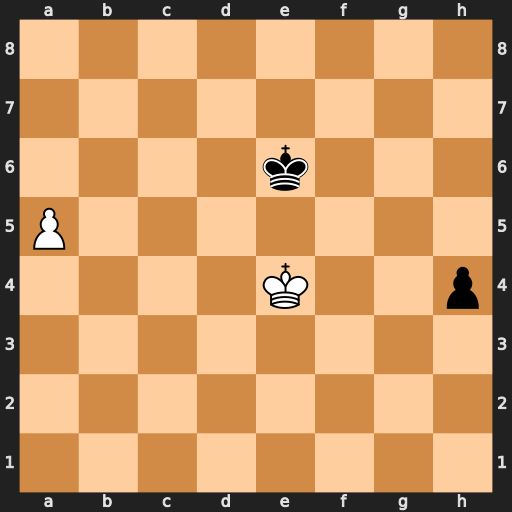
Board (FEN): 8/8/4k3/P7/4K2p/8/8/8
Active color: w
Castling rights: -
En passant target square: -
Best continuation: a6 h3 Kf3 h2 Kg2 h1=Q+ Kxh1 Kd5 a7